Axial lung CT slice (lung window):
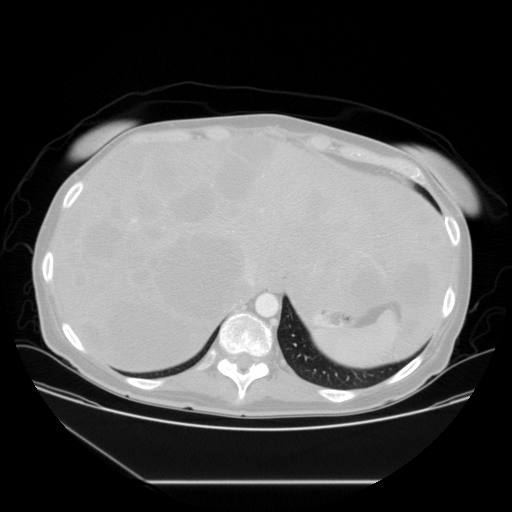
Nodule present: no